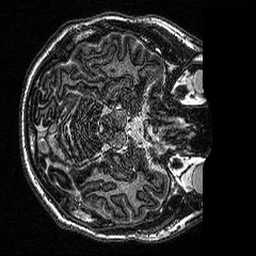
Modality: MP2RAGE
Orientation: axial
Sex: male
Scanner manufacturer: siemens
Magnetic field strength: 3 T
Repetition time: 5 s
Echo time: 0.00292 s